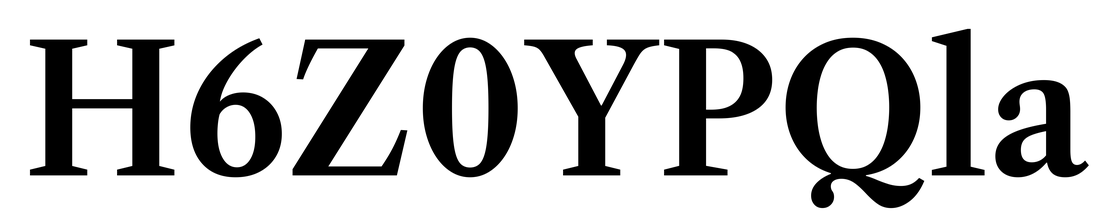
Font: LibreCaslonText_SemiBold